Question: I want to display geometric objects on a map using go.js in combination with leaflet.js
It is important for me that the geometric object sticks to their geo-position. I simply translate the pixel coordinates to lat/lng geo-coordinates.
However, for some geometric objects it is not that easy for me to get all the necessary geo-coordinates.
For a polygon I get an SVG-Path String like :
'''
"F M54 77 L39 128 L0 146 L18 178 L45 215 L87 220 L79 321 L79 400 L153 371 L246 340 L296 325 L332 255 L324 207 L355 164 L338 138 L368 105 L380 23 L336 0 L282 35 L222 10 L147 10 L95 38 L60 44z"
'''
as well as the pixel coordinates of the middle Point.
So I would need the pixel coordinate of every corner point.
Do you have any idea or suggestion how I could translate the SVG path to its pixel coordinates?
Hope you guys can help me.
Best regards!
<URL>
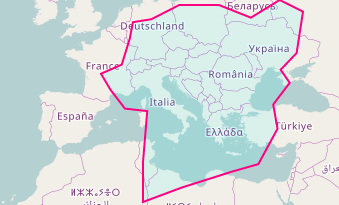
Answer: Do you have a GoJS <URL> is what you posted?
If so, I suggest that you look at the 'Shape.geometry' and look at its <URL>s. For each of those points you can convert to GoJS document coordinates by adding the 'Part.position' plus half the 'Shape.strokeWidth'. Then you can convert document coordinates to LatLng by calling Leaflet map's 'containerPointToLatLng' method.